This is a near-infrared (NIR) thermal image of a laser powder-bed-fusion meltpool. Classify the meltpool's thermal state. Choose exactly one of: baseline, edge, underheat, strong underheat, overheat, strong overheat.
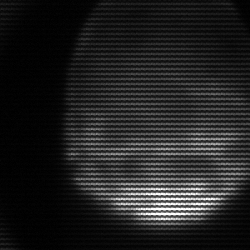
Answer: edge